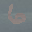
Label: 6